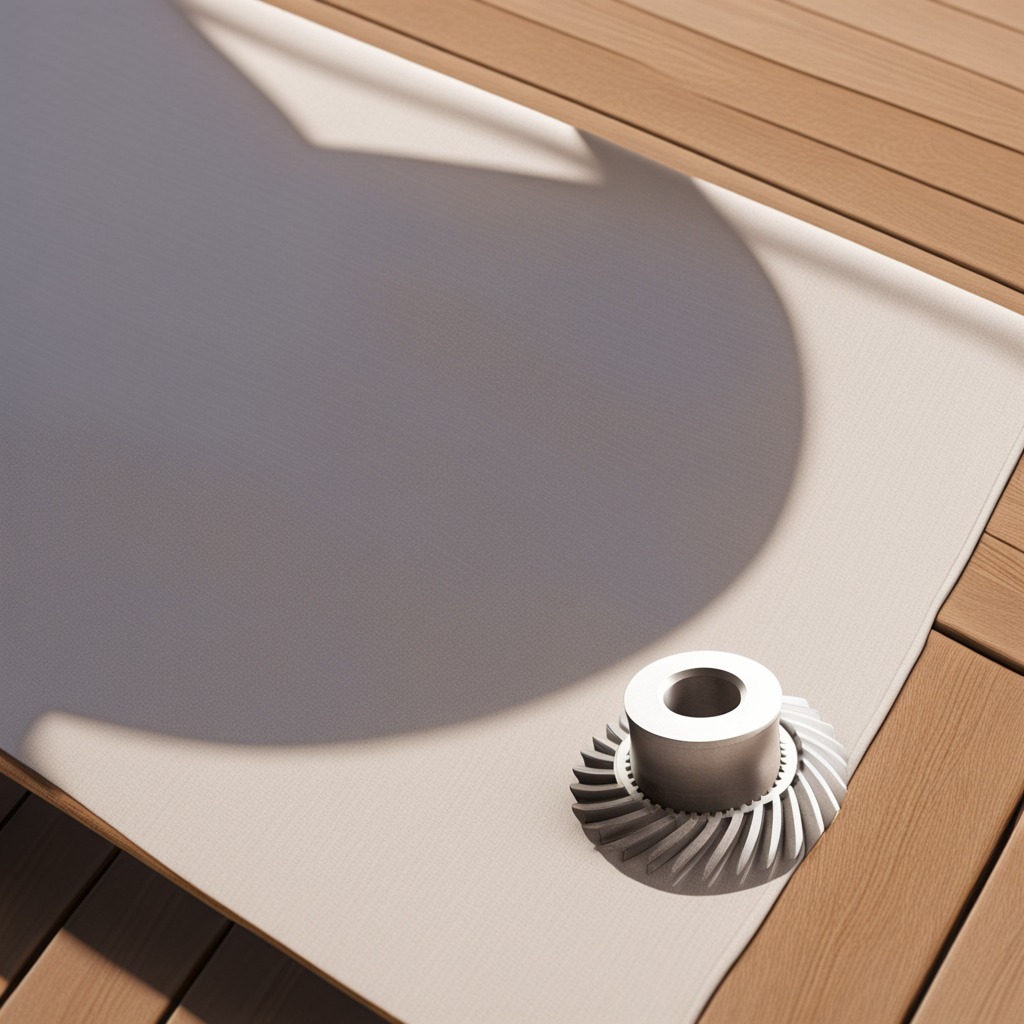
A steel gear with teeth lies on the wooden table.